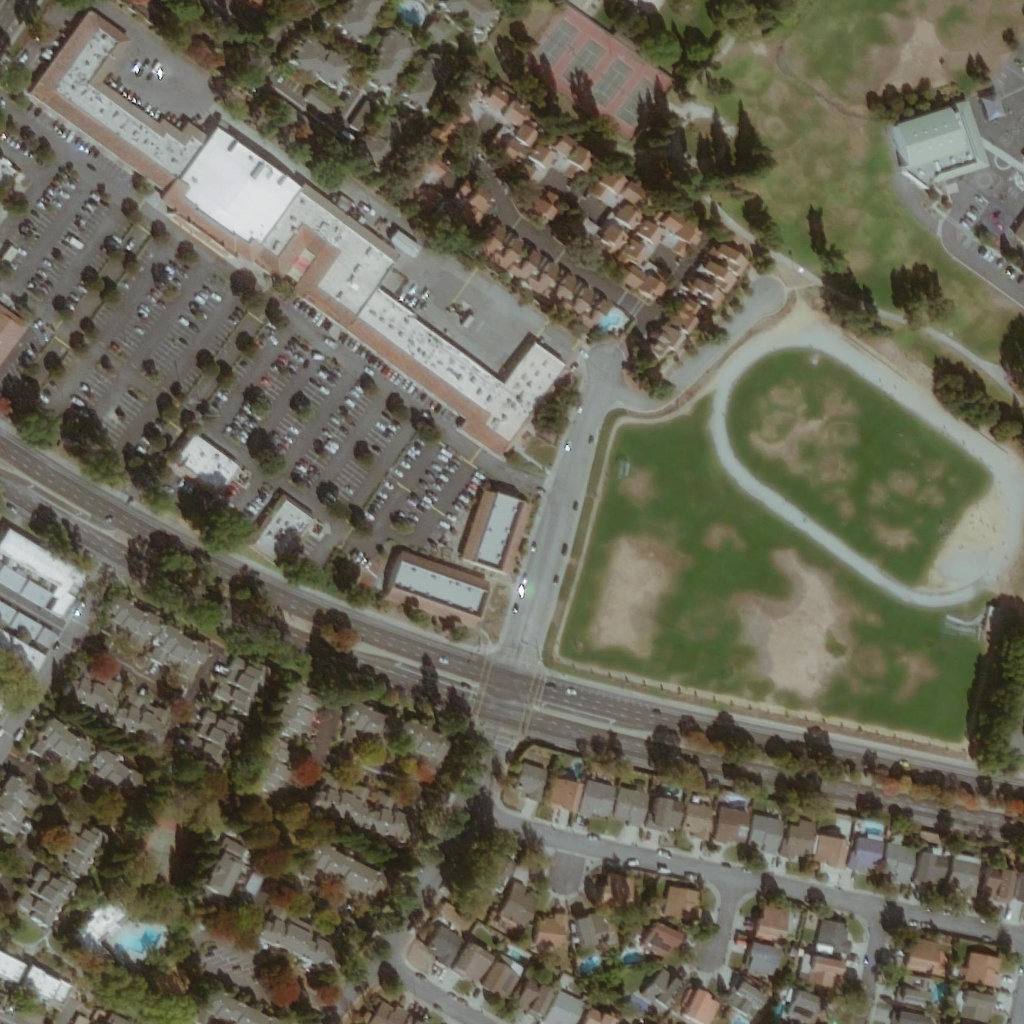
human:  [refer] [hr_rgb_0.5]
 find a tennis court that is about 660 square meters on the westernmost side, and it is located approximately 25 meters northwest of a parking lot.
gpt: <box>[[13, 79, 18, 87, 0]]</box>

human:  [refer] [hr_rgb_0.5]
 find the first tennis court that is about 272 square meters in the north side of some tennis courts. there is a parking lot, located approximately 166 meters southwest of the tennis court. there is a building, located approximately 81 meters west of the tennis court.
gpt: <box>[[51, 1, 56, 6, 0]]</box>